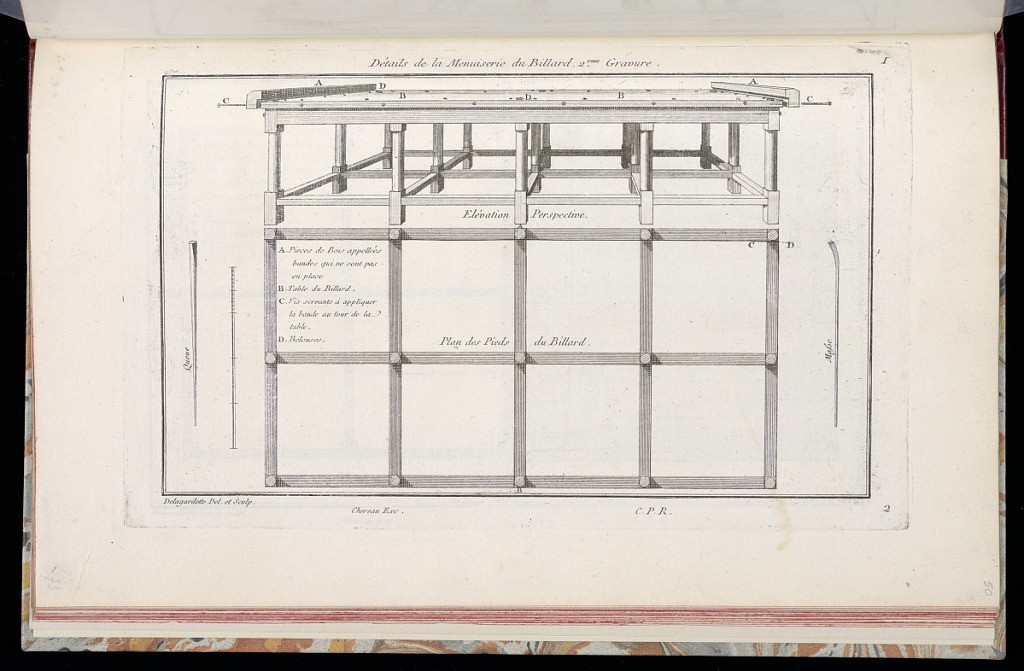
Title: Détails de la Menuiserie du Billard
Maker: Pierre Claude Delagardette, French, 1745 - 1792
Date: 1775-1788
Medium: Etching on off-white laid paper
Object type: Print
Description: Details and plan for the carpentry of the billiard table represented in 1921-6-279-49. The plate is signed and numbered.